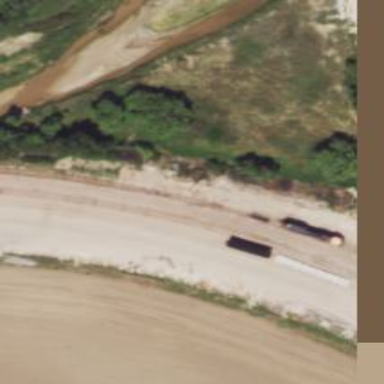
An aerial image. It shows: Railway siding for service.